Question: I have a JScrollPane with number of huge JTables in it.

While i'm scrolling down the JScrollPane by mouse scroll, it just stops when the mouse pointer passes a JTable. (i.e. Scrollbar works only on B area but not in A.)
How can I avoid this? Thanks.
Here is the code:
'''
/*
* test.java
*
* Created on Jun 26, 2011, 7:39:43 PM
*/
package collector;
import javax.swing.JScrollPane;
/**
*
* @author Bhathiya
*/
public class test extends javax.swing.JFrame {
/** Creates new form test */
public test() {
initComponents();
jScrollPane2.setWheelScrollingEnabled( false );
jScrollPane3.setWheelScrollingEnabled( false );
}
/** This method is called from within the constructor to
* initialize the form.
* WARNING: Do NOT modify this code. The content of this method is
* always regenerated by the Form Editor.
*/
@SuppressWarnings("unchecked")
// <editor-fold defaultstate="collapsed" desc="Generated Code">
private void initComponents() {
jScrollPane1 = new javax.swing.JScrollPane();
jPanel1 = new javax.swing.JPanel();
jScrollPane2 = new javax.swing.JScrollPane();
jTable1 = new javax.swing.JTable();
jScrollPane3 = new javax.swing.JScrollPane();
jTable2 = new javax.swing.JTable();
setDefaultCloseOperation(javax.swing.WindowConstants.EXIT_ON_CLOSE);
jScrollPane1.setHorizontalScrollBarPolicy(javax.swing.ScrollPaneConstants.HORIZONTAL_SCROLLBAR_NEVER);
jScrollPane2.setHorizontalScrollBarPolicy(javax.swing.ScrollPaneConstants.HORIZONTAL_SCROLLBAR_NEVER);
jScrollPane2.setVerticalScrollBarPolicy(javax.swing.ScrollPaneConstants.VERTICAL_SCROLLBAR_NEVER);
jTable1.setModel(new javax.swing.table.DefaultTableModel(
new Object [][] {
{null, null, null, null},
{null, null, null, null},
{null, null, null, null},
{null, null, null, null},
{null, null, null, null},
{null, null, null, null},
{null, null, null, null},
{null, null, null, null},
{null, null, null, null},
{null, null, null, null},
{null, null, null, null},
{null, null, null, null},
{null, null, null, null},
{null, null, null, null},
{null, null, null, null}
},
new String [] {
"Title 1", "Title 2", "Title 3", "Title 4"
}
));
jTable1.setAutoscrolls(false);
jScrollPane2.setViewportView(jTable1);
jScrollPane3.setHorizontalScrollBarPolicy(javax.swing.ScrollPaneConstants.HORIZONTAL_SCROLLBAR_NEVER);
jScrollPane3.setVerticalScrollBarPolicy(javax.swing.ScrollPaneConstants.VERTICAL_SCROLLBAR_NEVER);
jTable2.setModel(new javax.swing.table.DefaultTableModel(
new Object [][] {
{null, null, null, null},
{null, null, null, null},
{null, null, null, null},
{null, null, null, null},
{null, null, null, null},
{null, null, null, null},
{null, null, null, null},
{null, null, null, null},
{null, null, null, null},
{null, null, null, null},
{null, null, null, null},
{null, null, null, null},
{null, null, null, null},
{null, null, null, null},
{null, null, null, null},
{null, null, null, null},
{null, null, null, null},
{null, null, null, null},
{null, null, null, null},
{null, null, null, null}
},
new String [] {
"Title 1", "Title 2", "Title 3", "Title 4"
}
));
jTable2.setAutoscrolls(false);
jTable2.setCursor(new java.awt.Cursor(java.awt.Cursor.DEFAULT_CURSOR));
jScrollPane3.setViewportView(jTable2);
javax.swing.GroupLayout jPanel1Layout = new javax.swing.GroupLayout(jPanel1);
jPanel1.setLayout(jPanel1Layout);
jPanel1Layout.setHorizontalGroup(
jPanel1Layout.createParallelGroup(javax.swing.GroupLayout.Alignment.LEADING)
.addGroup(jPanel1Layout.createSequentialGroup()
.addGroup(jPanel1Layout.createParallelGroup(javax.swing.GroupLayout.Alignment.TRAILING)
.addComponent(jScrollPane3, javax.swing.GroupLayout.Alignment.LEADING, 0, 0, Short.MAX_VALUE)
.addComponent(jScrollPane2, javax.swing.GroupLayout.Alignment.LEADING, javax.swing.GroupLayout.PREFERRED_SIZE, 374, javax.swing.GroupLayout.PREFERRED_SIZE))
.addContainerGap(151, Short.MAX_VALUE))
);
jPanel1Layout.setVerticalGroup(
jPanel1Layout.createParallelGroup(javax.swing.GroupLayout.Alignment.LEADING)
.addGroup(jPanel1Layout.createSequentialGroup()
.addComponent(jScrollPane2, javax.swing.GroupLayout.PREFERRED_SIZE, 298, javax.swing.GroupLayout.PREFERRED_SIZE)
.addPreferredGap(javax.swing.LayoutStyle.ComponentPlacement.RELATED, 131, Short.MAX_VALUE)
.addComponent(jScrollPane3, javax.swing.GroupLayout.PREFERRED_SIZE, 168, javax.swing.GroupLayout.PREFERRED_SIZE)
.addGap(194, 194, 194))
);
jScrollPane1.setViewportView(jPanel1);
javax.swing.GroupLayout layout = new javax.swing.GroupLayout(getContentPane());
getContentPane().setLayout(layout);
layout.setHorizontalGroup(
layout.createParallelGroup(javax.swing.GroupLayout.Alignment.LEADING)
.addComponent(jScrollPane1, javax.swing.GroupLayout.DEFAULT_SIZE, 544, Short.MAX_VALUE)
);
layout.setVerticalGroup(
layout.createParallelGroup(javax.swing.GroupLayout.Alignment.LEADING)
.addComponent(jScrollPane1, javax.swing.GroupLayout.DEFAULT_SIZE, 300, Short.MAX_VALUE)
);
pack();
}// </editor-fold>
/**
* @param args the command line arguments
*/
public static void main(String args[]) {
java.awt.EventQueue.invokeLater(new Runnable() {
public void run() {
new test().setVisible(true);
}
});
}
// Variables declaration - do not modify
private javax.swing.JPanel jPanel1;
private javax.swing.JScrollPane jScrollPane1;
private javax.swing.JScrollPane jScrollPane2;
private javax.swing.JScrollPane jScrollPane3;
private javax.swing.JTable jTable1;
private javax.swing.JTable jTable2;
// End of variables declaration
}
'''
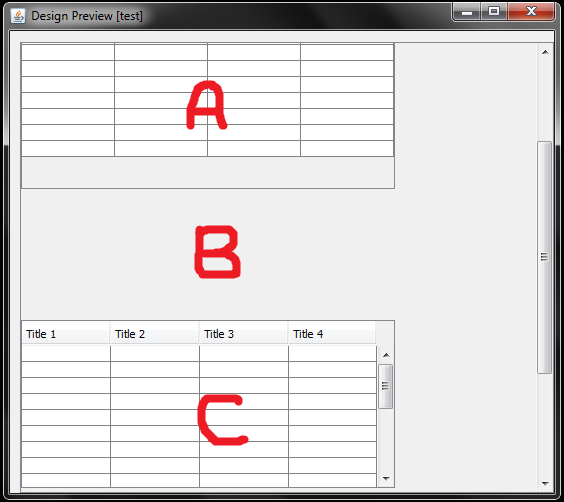
Answer: It's probably caused by the fact that that each table has its own JScrollPane (that's at least the case of your table C). When the mouse is inside a table, the inner-most scroll pane is the one that reacts to the mouse wheel. I don't think you should modify that: it's normal behaviour.
EDITED :
It's ugly, but I'm not sure there is another way of doing it. I've been able to make your example work by removing the listener added to the scroll pane by its UI (even if wheel scrolling is disabled) :
'''
for (MouseWheelListener listener : jScrollPane2.getMouseWheelListeners()) {
jScrollPane2.removeMouseWheelListener(listener);
}
// same for jScrollPane3
'''
It's not elegant, but having a several scrollable tables inside a scrollabl panel isn't either.